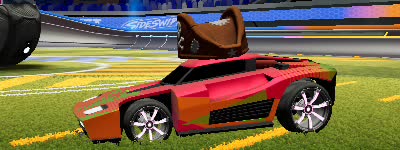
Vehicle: breakout